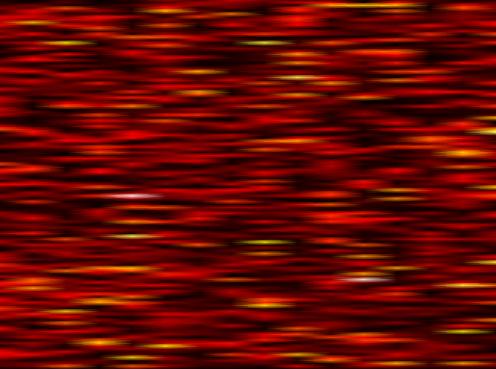
Label: WOLA